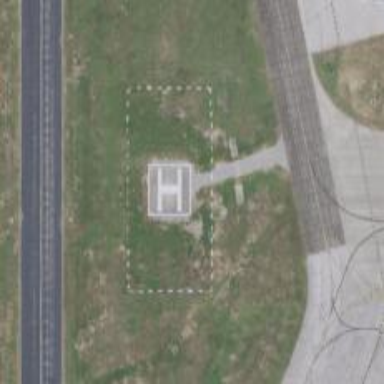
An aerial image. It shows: Image showing helipad at airport.